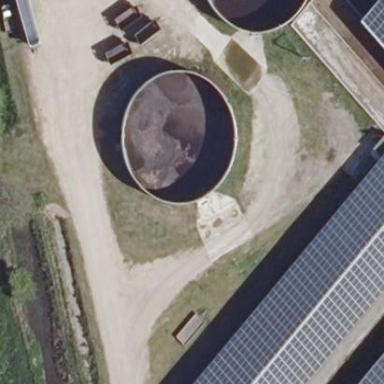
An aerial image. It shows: Building with storage tank.